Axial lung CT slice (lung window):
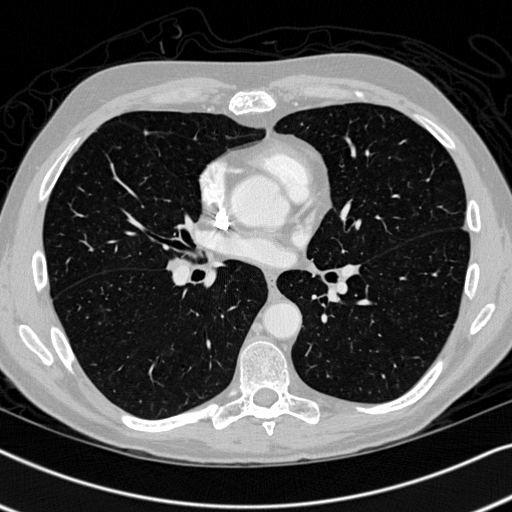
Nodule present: no